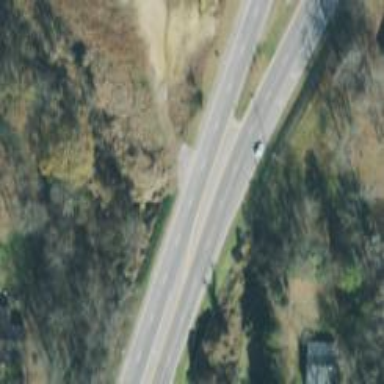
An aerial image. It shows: Asphalt road designated as trunk highway.